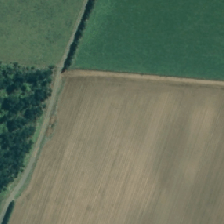
Land cover: shortrotation_cropland